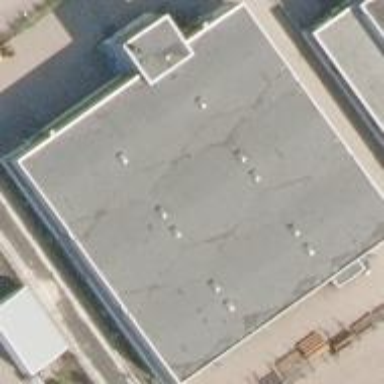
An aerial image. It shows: Warehouse building.